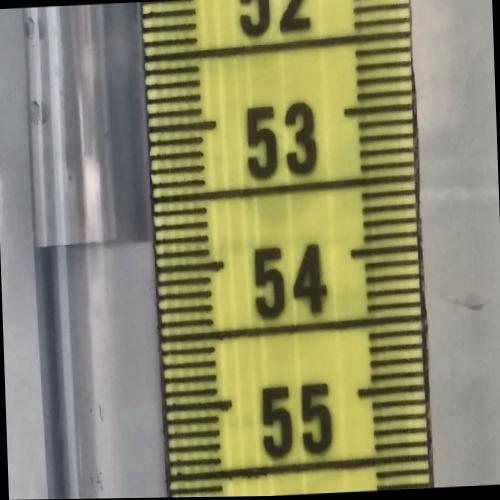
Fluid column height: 53.8 cm